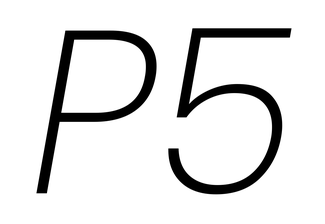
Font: Poppins-ExtraLightItalic